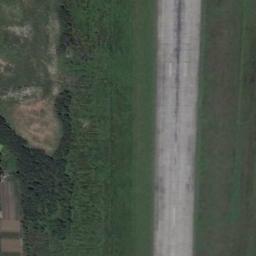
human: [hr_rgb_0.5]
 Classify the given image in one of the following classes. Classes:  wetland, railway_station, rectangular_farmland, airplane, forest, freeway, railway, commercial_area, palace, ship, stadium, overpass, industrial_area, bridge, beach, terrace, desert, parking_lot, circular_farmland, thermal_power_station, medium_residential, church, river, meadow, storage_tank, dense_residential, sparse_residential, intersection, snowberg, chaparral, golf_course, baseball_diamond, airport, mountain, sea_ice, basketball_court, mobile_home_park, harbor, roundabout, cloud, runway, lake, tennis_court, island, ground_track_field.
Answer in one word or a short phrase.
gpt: runway